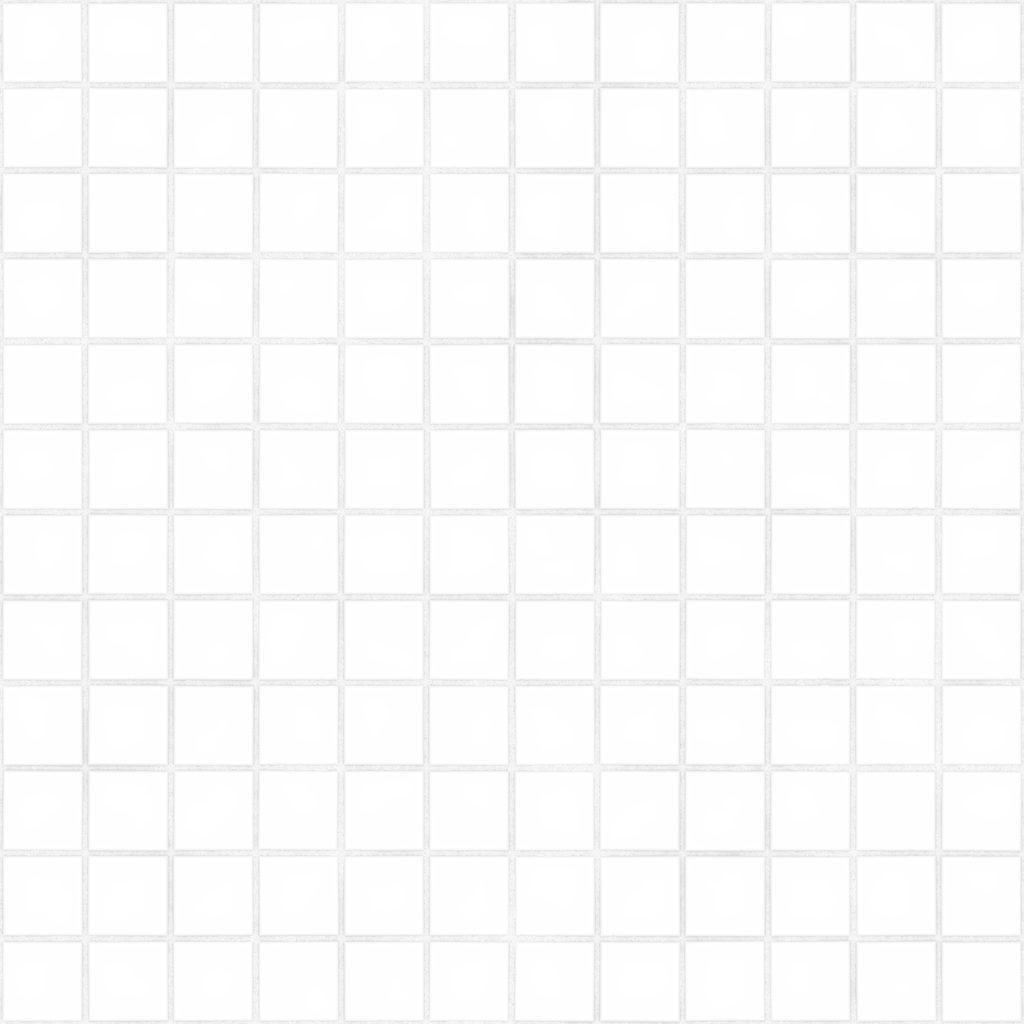
Texture map type: AmbientOcclusion